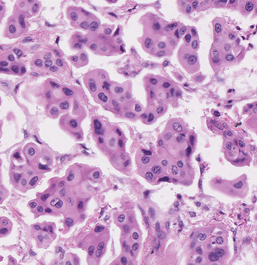
Tumor epithelial tissue: yes
Tumor-associated stroma tissue: no
Normal tissue: no